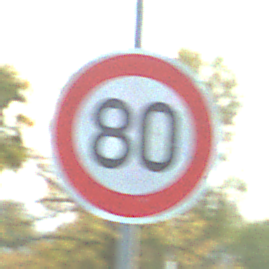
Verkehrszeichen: Geschwindigkeit80
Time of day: MorningAfternoon
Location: Outdoor (Urban)
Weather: PartlyCloudy
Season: NotSpecified
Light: Natural